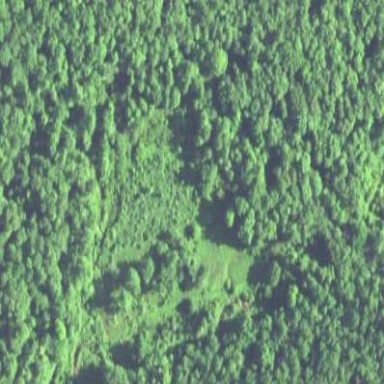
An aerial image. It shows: Patch of scrub vegetation.